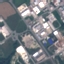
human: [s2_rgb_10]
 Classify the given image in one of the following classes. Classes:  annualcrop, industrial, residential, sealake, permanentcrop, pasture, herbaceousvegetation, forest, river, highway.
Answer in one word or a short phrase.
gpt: Industrial